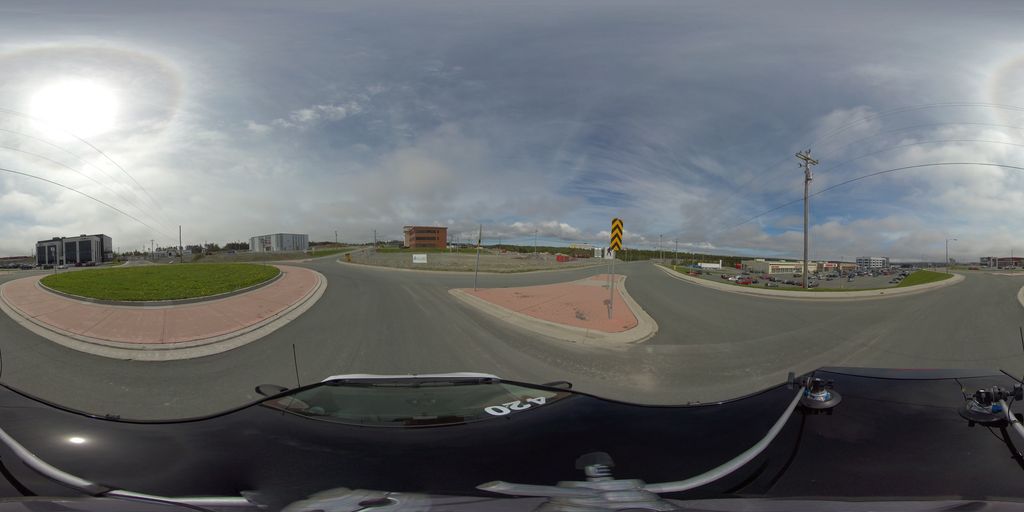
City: st_johns